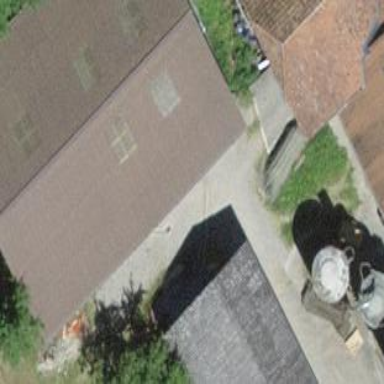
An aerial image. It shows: Shed.